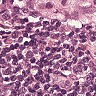
Metastatic tissue present: yes